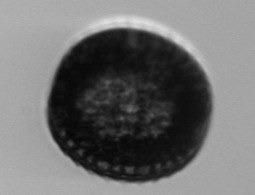
Label: Coscinodiscus